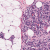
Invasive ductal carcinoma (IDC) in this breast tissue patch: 0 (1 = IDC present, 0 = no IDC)